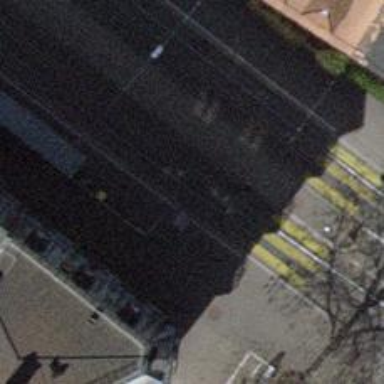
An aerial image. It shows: Tram stop for public transport.